Aerial crown-view tile of a tropical tree (Barro Colorado Island, Panama), acquired 20250317:
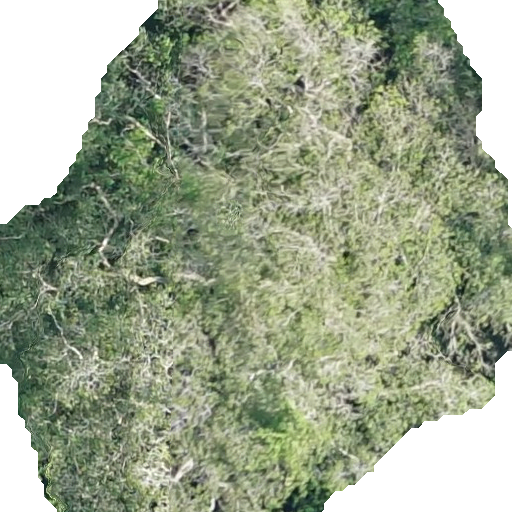
Species: Hura crepitans
GBIF accepted scientific name: Hura crepitans
Crown area: 379.29 m²